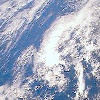
Label: cloud